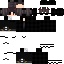
A female human skin with dark skin, wearing brown long hair dressed in a black hoodie and black pants, featuring a closed mouth.